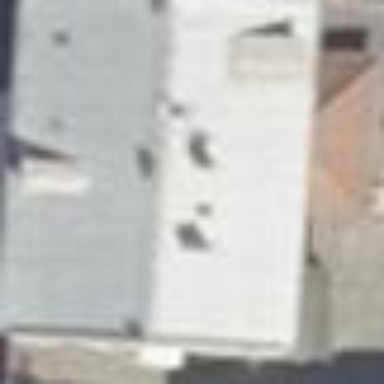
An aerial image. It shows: Residential building with yellow exterior. The roof of the building is silver.